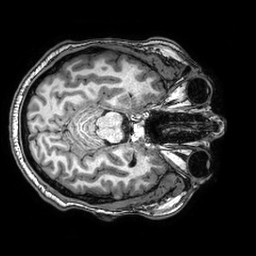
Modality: T1w
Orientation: axial
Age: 28
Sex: male
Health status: healthy